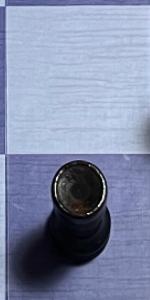
Label: Rook_Black